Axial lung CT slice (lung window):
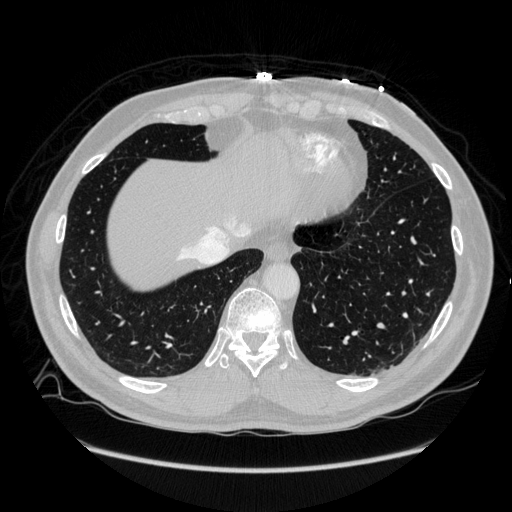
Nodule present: no